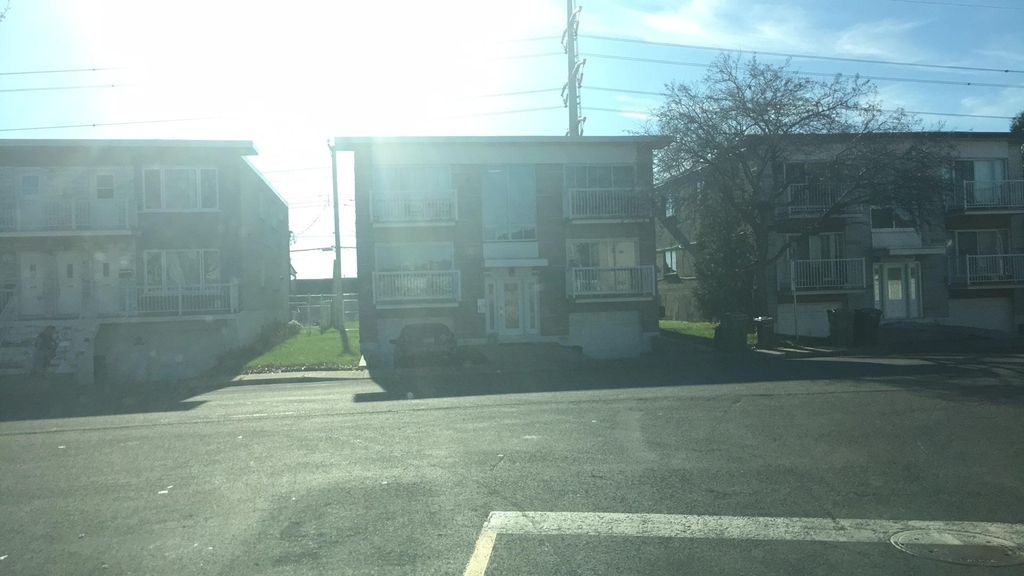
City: montreal